Platform: macOS
Application: Arc Browser
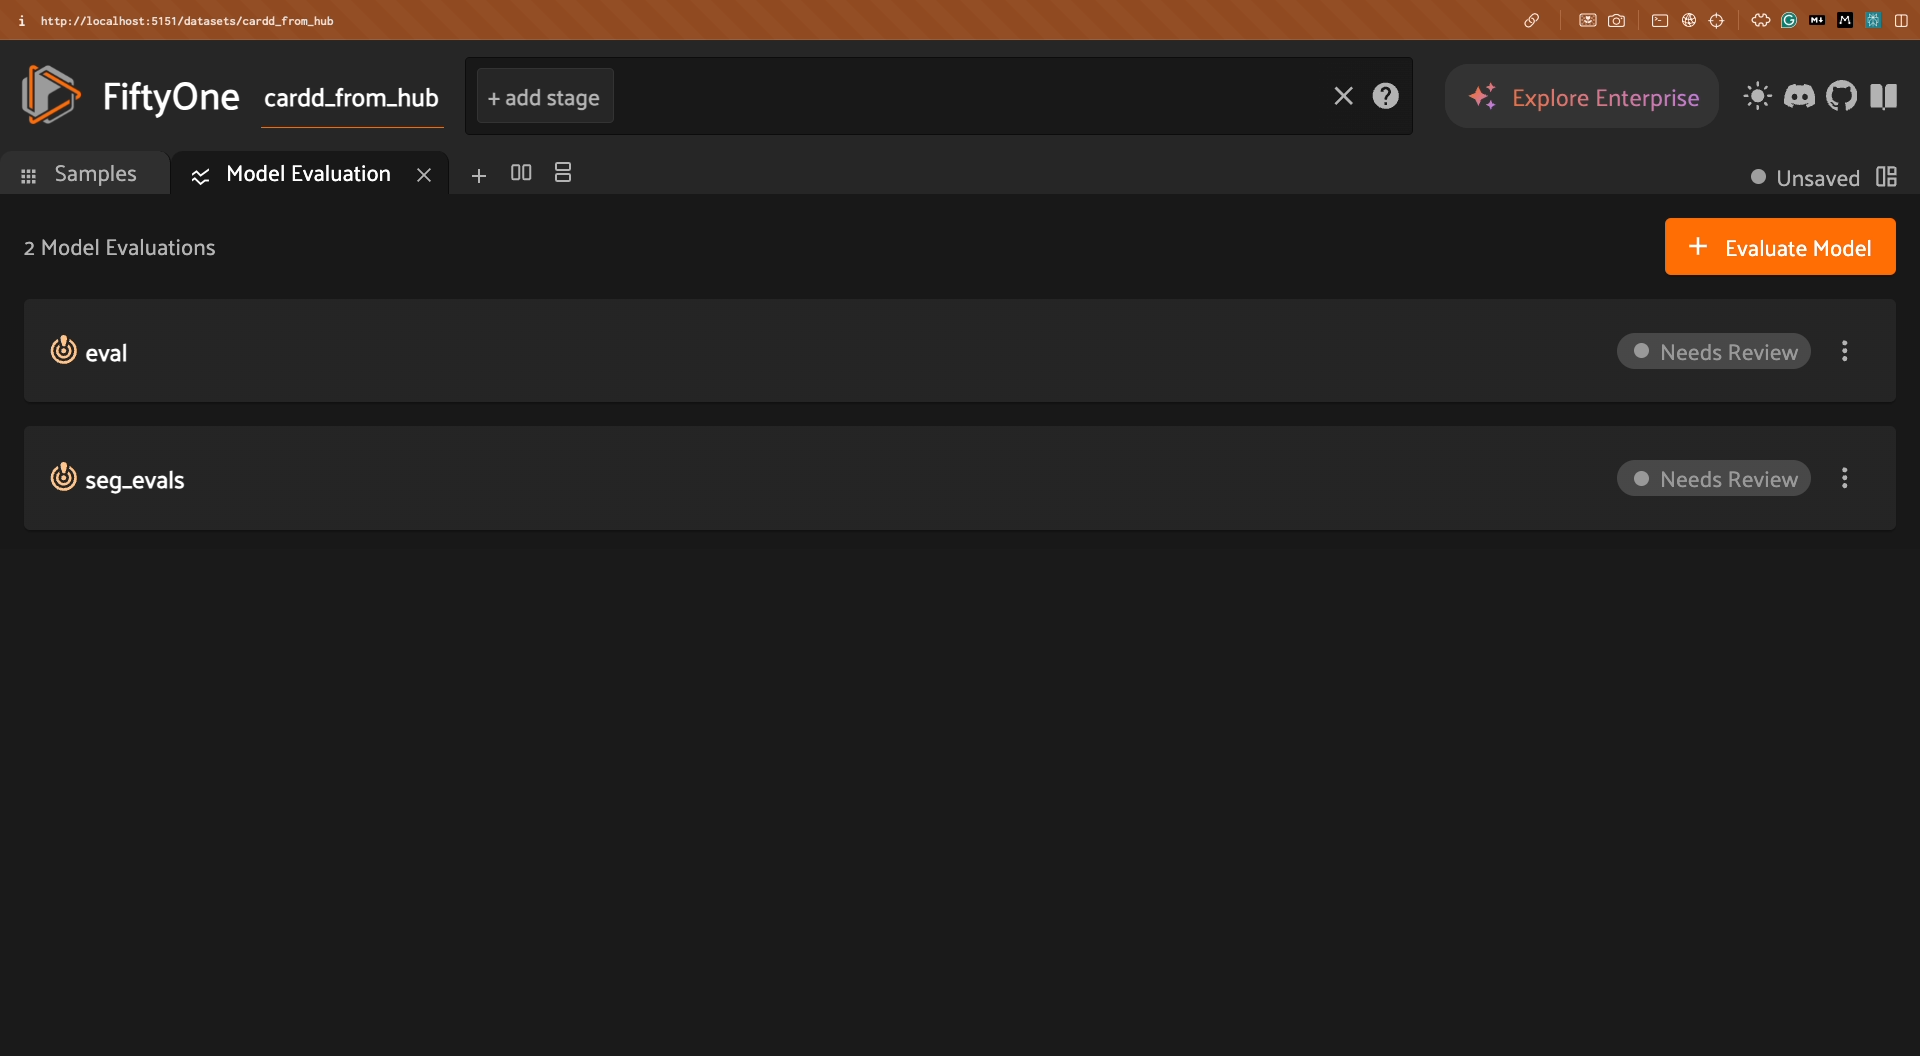
task_description: Open the seg_evals model evaluation
action_type: click
element_info: Button
steps_since_start: 1